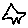
Label: star